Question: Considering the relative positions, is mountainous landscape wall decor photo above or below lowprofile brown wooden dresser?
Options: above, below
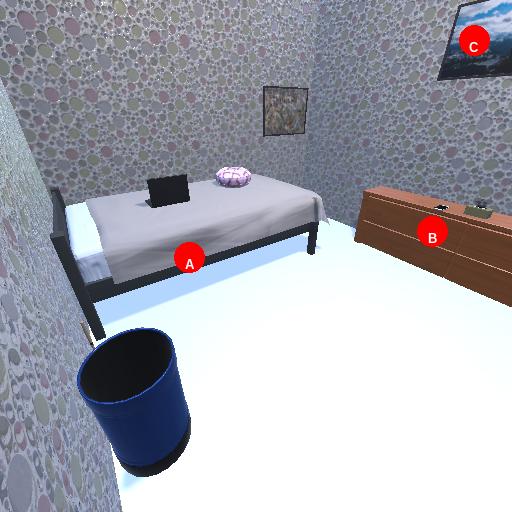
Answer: above